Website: lowes
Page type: billing-address
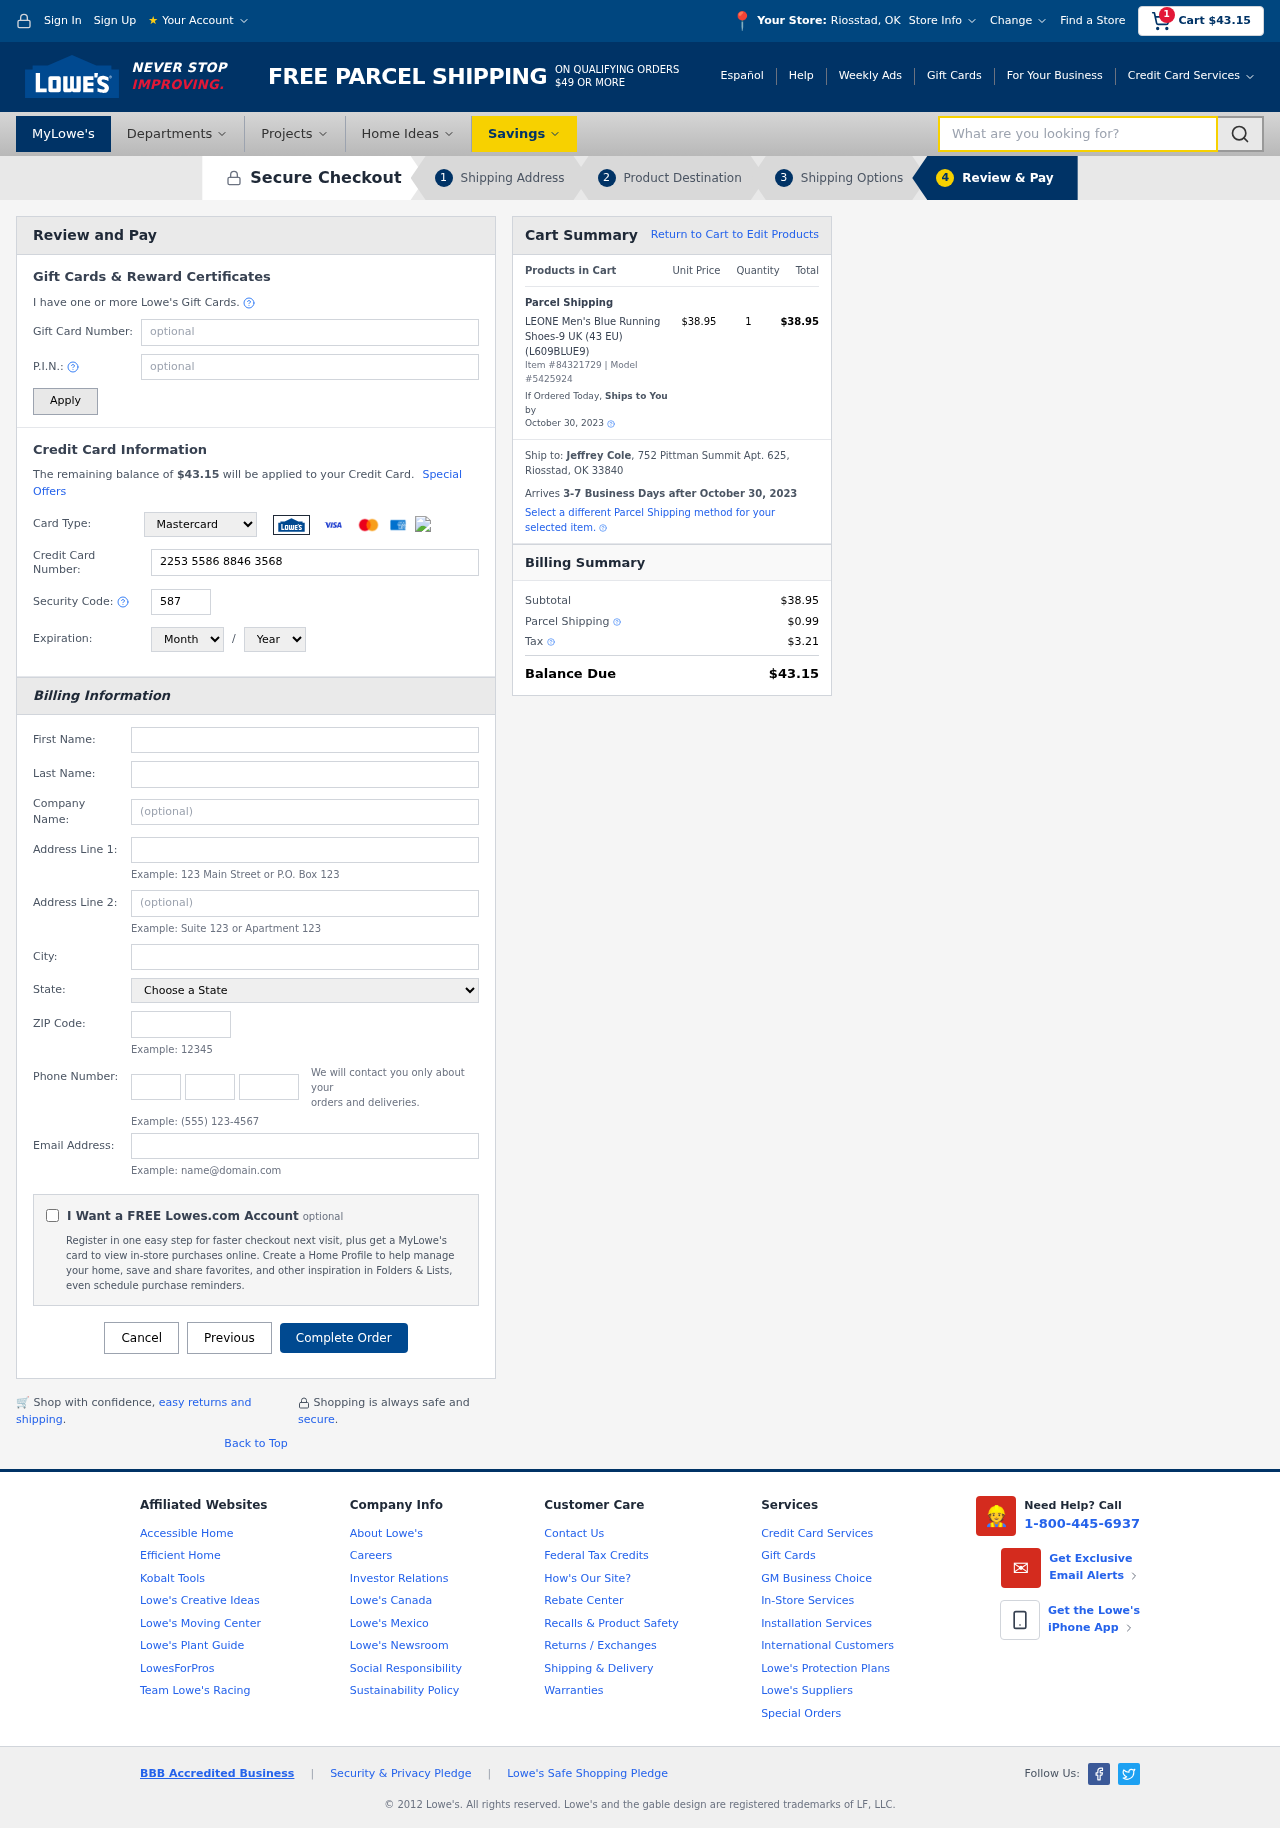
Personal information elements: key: PII_CARD_CVV
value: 587
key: PII_CARD_EXPIRY_MONTH
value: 07
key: PII_CARD_EXPIRY_YEAR
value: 28
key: PII_CARD_NUMBER
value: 2253 5586 8846 3568
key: PII_CARD_TYPE
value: Mastercard
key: PII_CITY
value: Riosstad
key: PII_CITY_STATE
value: Riosstad, OK
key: PII_COMPANY
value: Wong-Aguilar
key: PII_EMAIL
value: jeffrey.cole@hotmail.com
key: PII_FIRSTNAME
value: Jeffrey
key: PII_FULLNAME
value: Jeffrey Cole
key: PII_LASTNAME
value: Cole
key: PII_PHONE_AREA
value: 339
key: PII_PHONE_PREFIX
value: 925
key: PII_PHONE_SUFFIX
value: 8556
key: PII_POSTCODE
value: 33840
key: PII_STATE
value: Oklahoma
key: PII_STREET
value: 752 Pittman Summit Apt. 625
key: PII_STREET2
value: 5227 Mark Villages Suite 137
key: PII_CITY_STATE_ZIP
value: Riosstad, OK 33840
Product elements: key: PRODUCT1_NAME
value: LEONE Men's Blue Running Shoes-9 UK (43 EU) (L609BLUE9)
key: PRODUCT1_PRICE
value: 38.95
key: PRODUCT1_QUANTITY
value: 1
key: PRODUCT_ITEM_NUMBER
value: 84321729
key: PRODUCT_MODEL_NUMBER
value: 5425924
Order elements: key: ORDER_SUBTOTAL
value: $43.15
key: ORDER_TOTAL
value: $43.15
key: ORDER_SHIPPING_DATE
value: October 30, 2023
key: ORDER_SUBTOTAL
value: $38.95
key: ORDER_DELIVERY_DATE
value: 3-7 Business Days after October 30, 2023
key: ORDER_SHIPPING_DATE2
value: October 30, 2023
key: ORDER_SUBTOTAL2
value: $38.95
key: ORDER_SHIPPING_COST
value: $0.99
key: ORDER_TAX
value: $3.21
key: ORDER_TOTAL2
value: $43.15
Search elements: key: HEADER_SEARCH
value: What are you looking for?